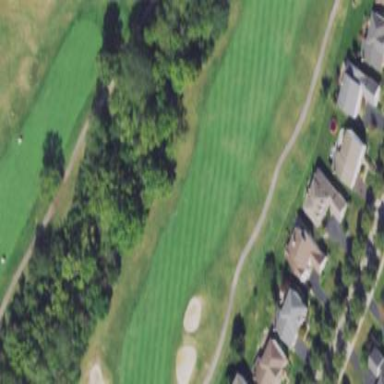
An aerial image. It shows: Grassy area designated as golf fairway.